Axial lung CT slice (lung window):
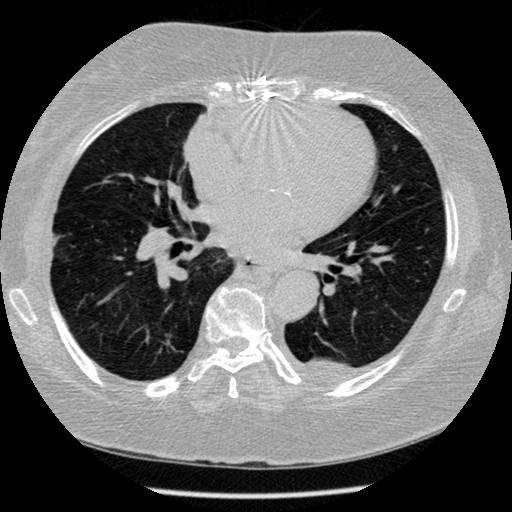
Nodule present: no